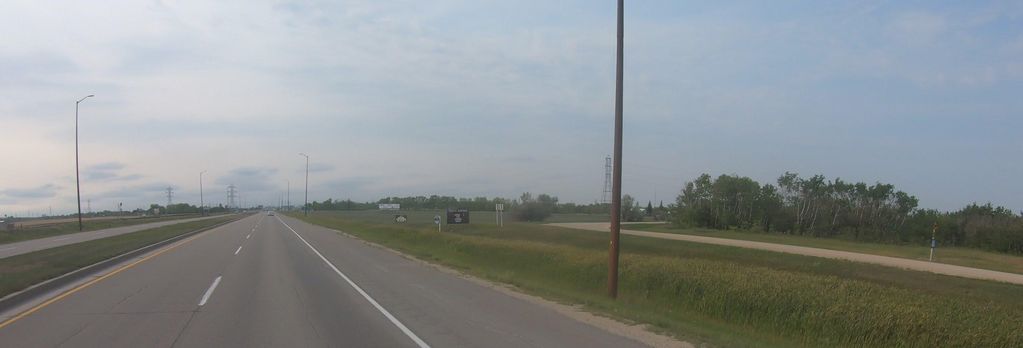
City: winnipeg